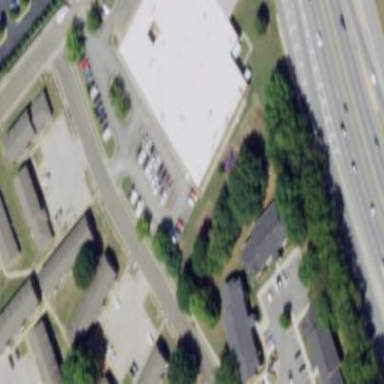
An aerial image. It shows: Building that serves as food bank.